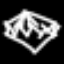
Label: diamond